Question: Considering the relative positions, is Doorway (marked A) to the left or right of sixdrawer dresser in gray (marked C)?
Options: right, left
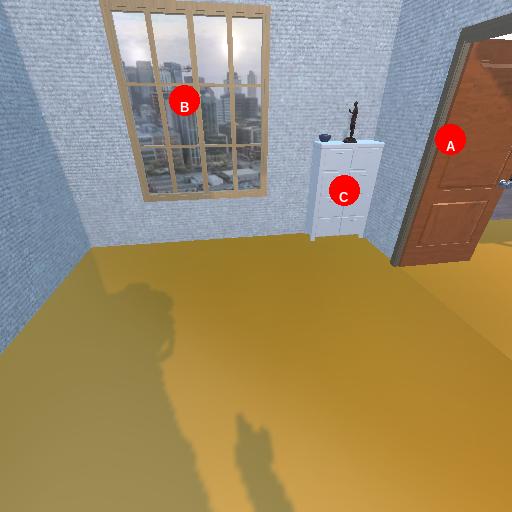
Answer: right